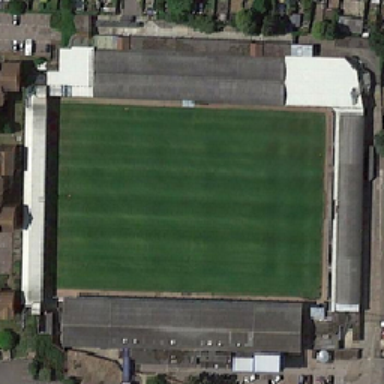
There are many buildings roads cars trees and lawns .